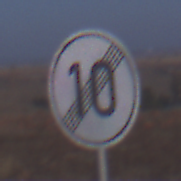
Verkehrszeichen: EndeGeschwindigkeit10
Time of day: SunriseSunset
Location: Outdoor (Nature)
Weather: Clear
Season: NotSpecified
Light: Natural